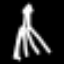
Label: The Eiffel Tower